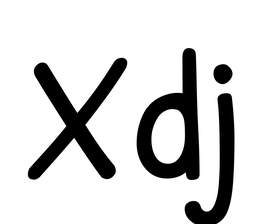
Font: PatrickHand-Regular